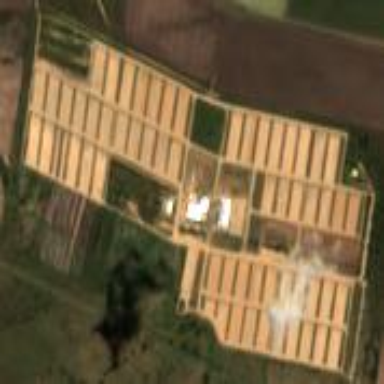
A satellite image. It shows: Industrial area consisting of cotton gin.